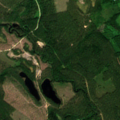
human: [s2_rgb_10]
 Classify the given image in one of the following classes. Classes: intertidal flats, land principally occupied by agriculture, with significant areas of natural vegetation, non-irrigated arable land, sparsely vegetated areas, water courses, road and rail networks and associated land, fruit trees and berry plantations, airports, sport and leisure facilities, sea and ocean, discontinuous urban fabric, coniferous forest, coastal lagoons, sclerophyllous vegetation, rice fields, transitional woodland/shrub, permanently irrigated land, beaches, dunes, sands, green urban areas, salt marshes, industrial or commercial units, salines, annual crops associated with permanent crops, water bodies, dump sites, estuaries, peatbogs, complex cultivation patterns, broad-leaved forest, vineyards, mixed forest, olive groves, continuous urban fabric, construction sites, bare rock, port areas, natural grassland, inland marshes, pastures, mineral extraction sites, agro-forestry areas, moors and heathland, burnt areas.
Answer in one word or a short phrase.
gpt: coniferous forest, mixed forest